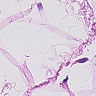
Metastatic tissue present: no